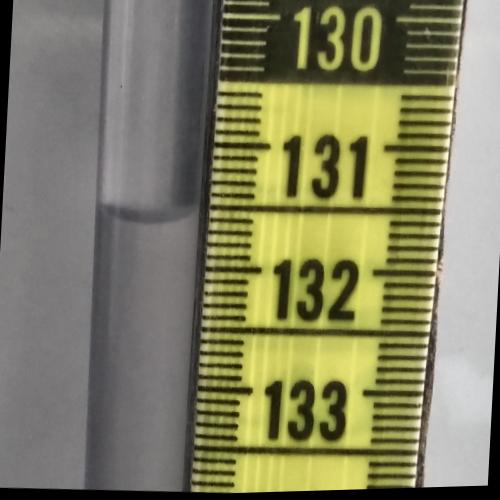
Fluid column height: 131.6 cm